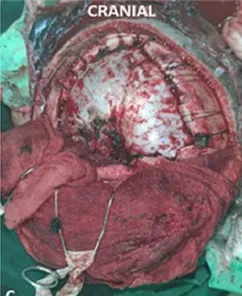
Post evacuation hematoma.
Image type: medical_photograph (other_medical_photograph)